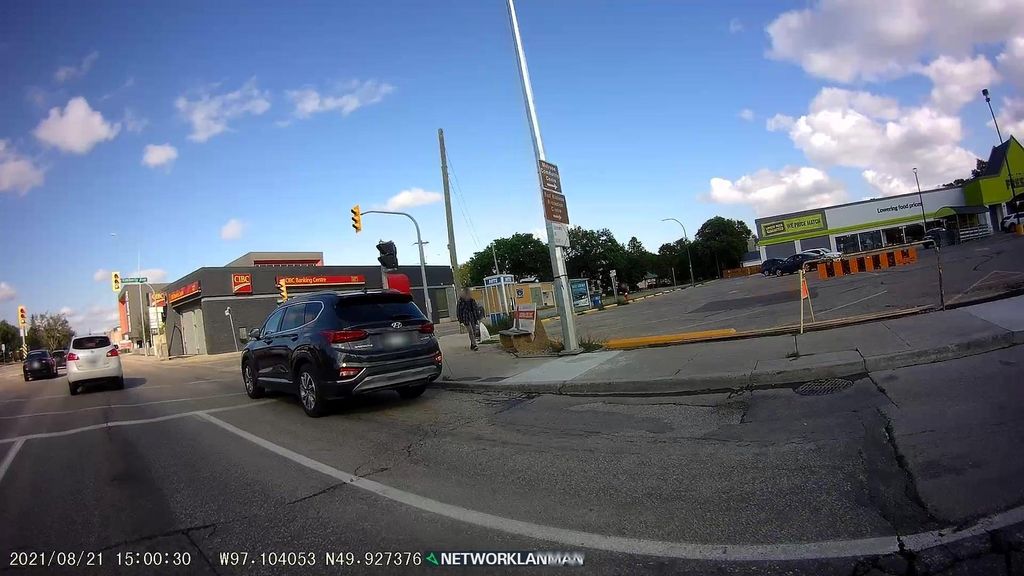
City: winnipeg